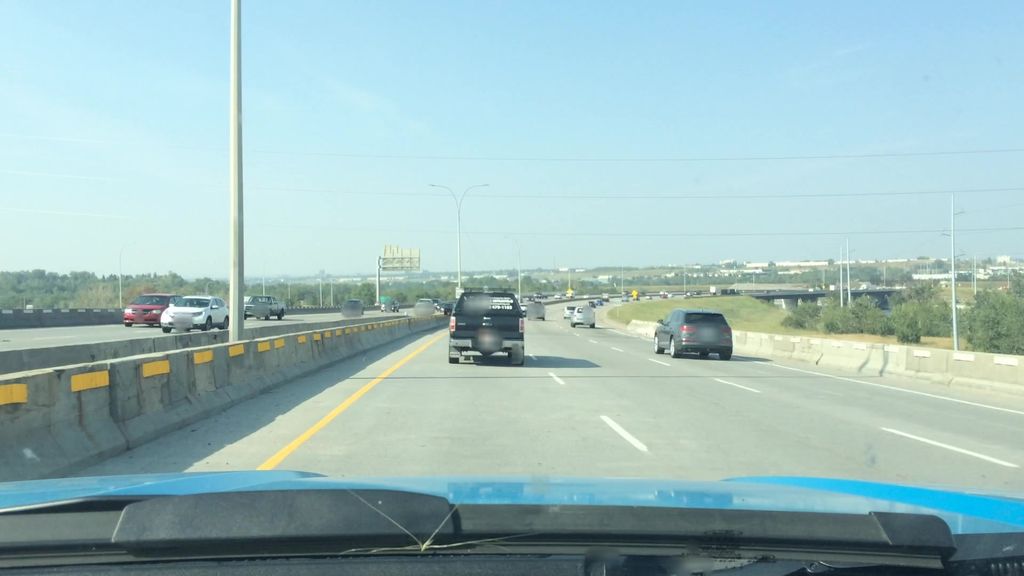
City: calgary